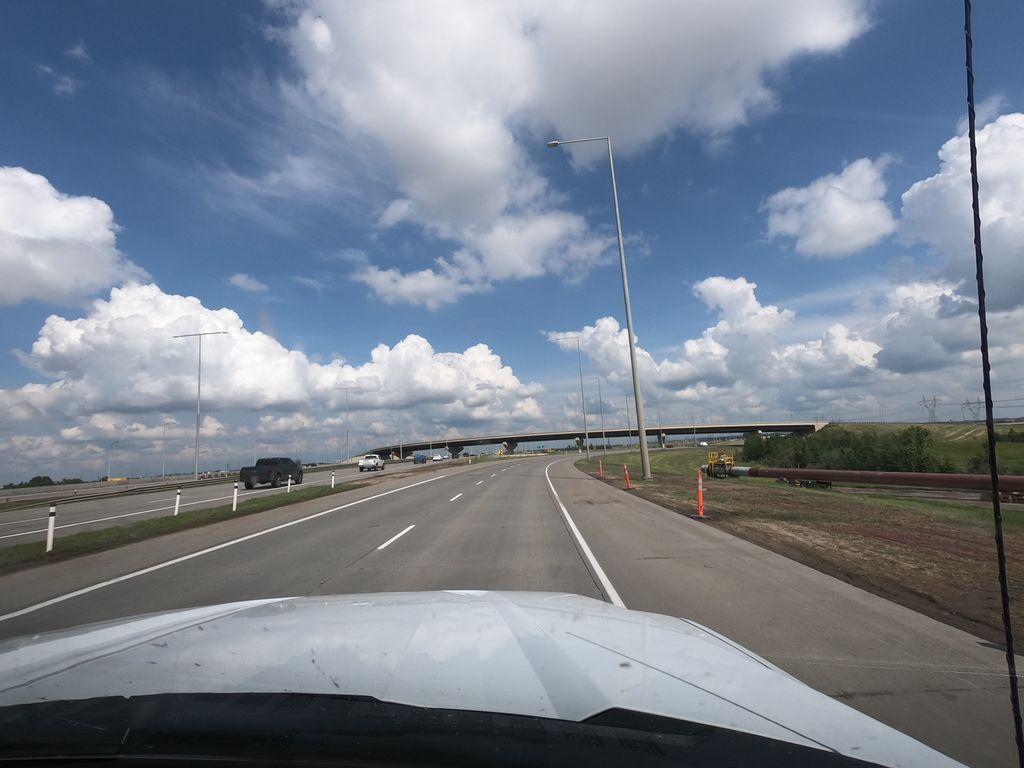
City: edmonton